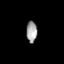
Tissue: lung
Cell type: Endothelial cells
Senescence score: 0.5631
Nuclear area (px): 225
Mean DAPI intensity: 157.676